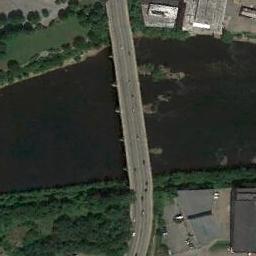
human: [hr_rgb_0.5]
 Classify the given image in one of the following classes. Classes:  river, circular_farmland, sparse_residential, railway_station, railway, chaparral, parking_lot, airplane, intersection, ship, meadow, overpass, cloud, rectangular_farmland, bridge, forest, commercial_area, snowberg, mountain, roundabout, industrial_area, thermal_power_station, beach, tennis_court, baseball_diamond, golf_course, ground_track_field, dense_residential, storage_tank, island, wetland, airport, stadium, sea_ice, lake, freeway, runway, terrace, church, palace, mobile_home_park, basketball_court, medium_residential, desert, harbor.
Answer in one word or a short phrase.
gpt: bridge